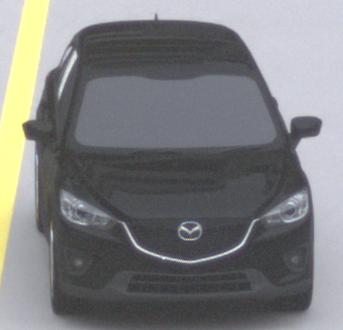
Make: Mazda
Model: CX-5 2.0 SKYACTIV-G 160
Detailed model: CX-5 (GH)
Model produced from: 2012/04
Model produced until: 2015/02
Doors: 5
Color: black
Road condition: dry road
Daytime: midday
Contrast: low contrast